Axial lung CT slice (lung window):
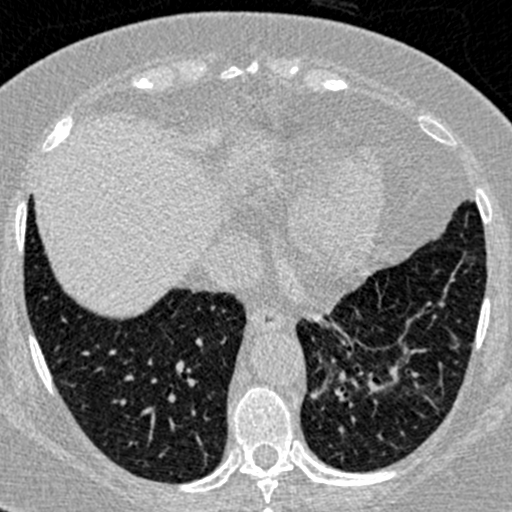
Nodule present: no